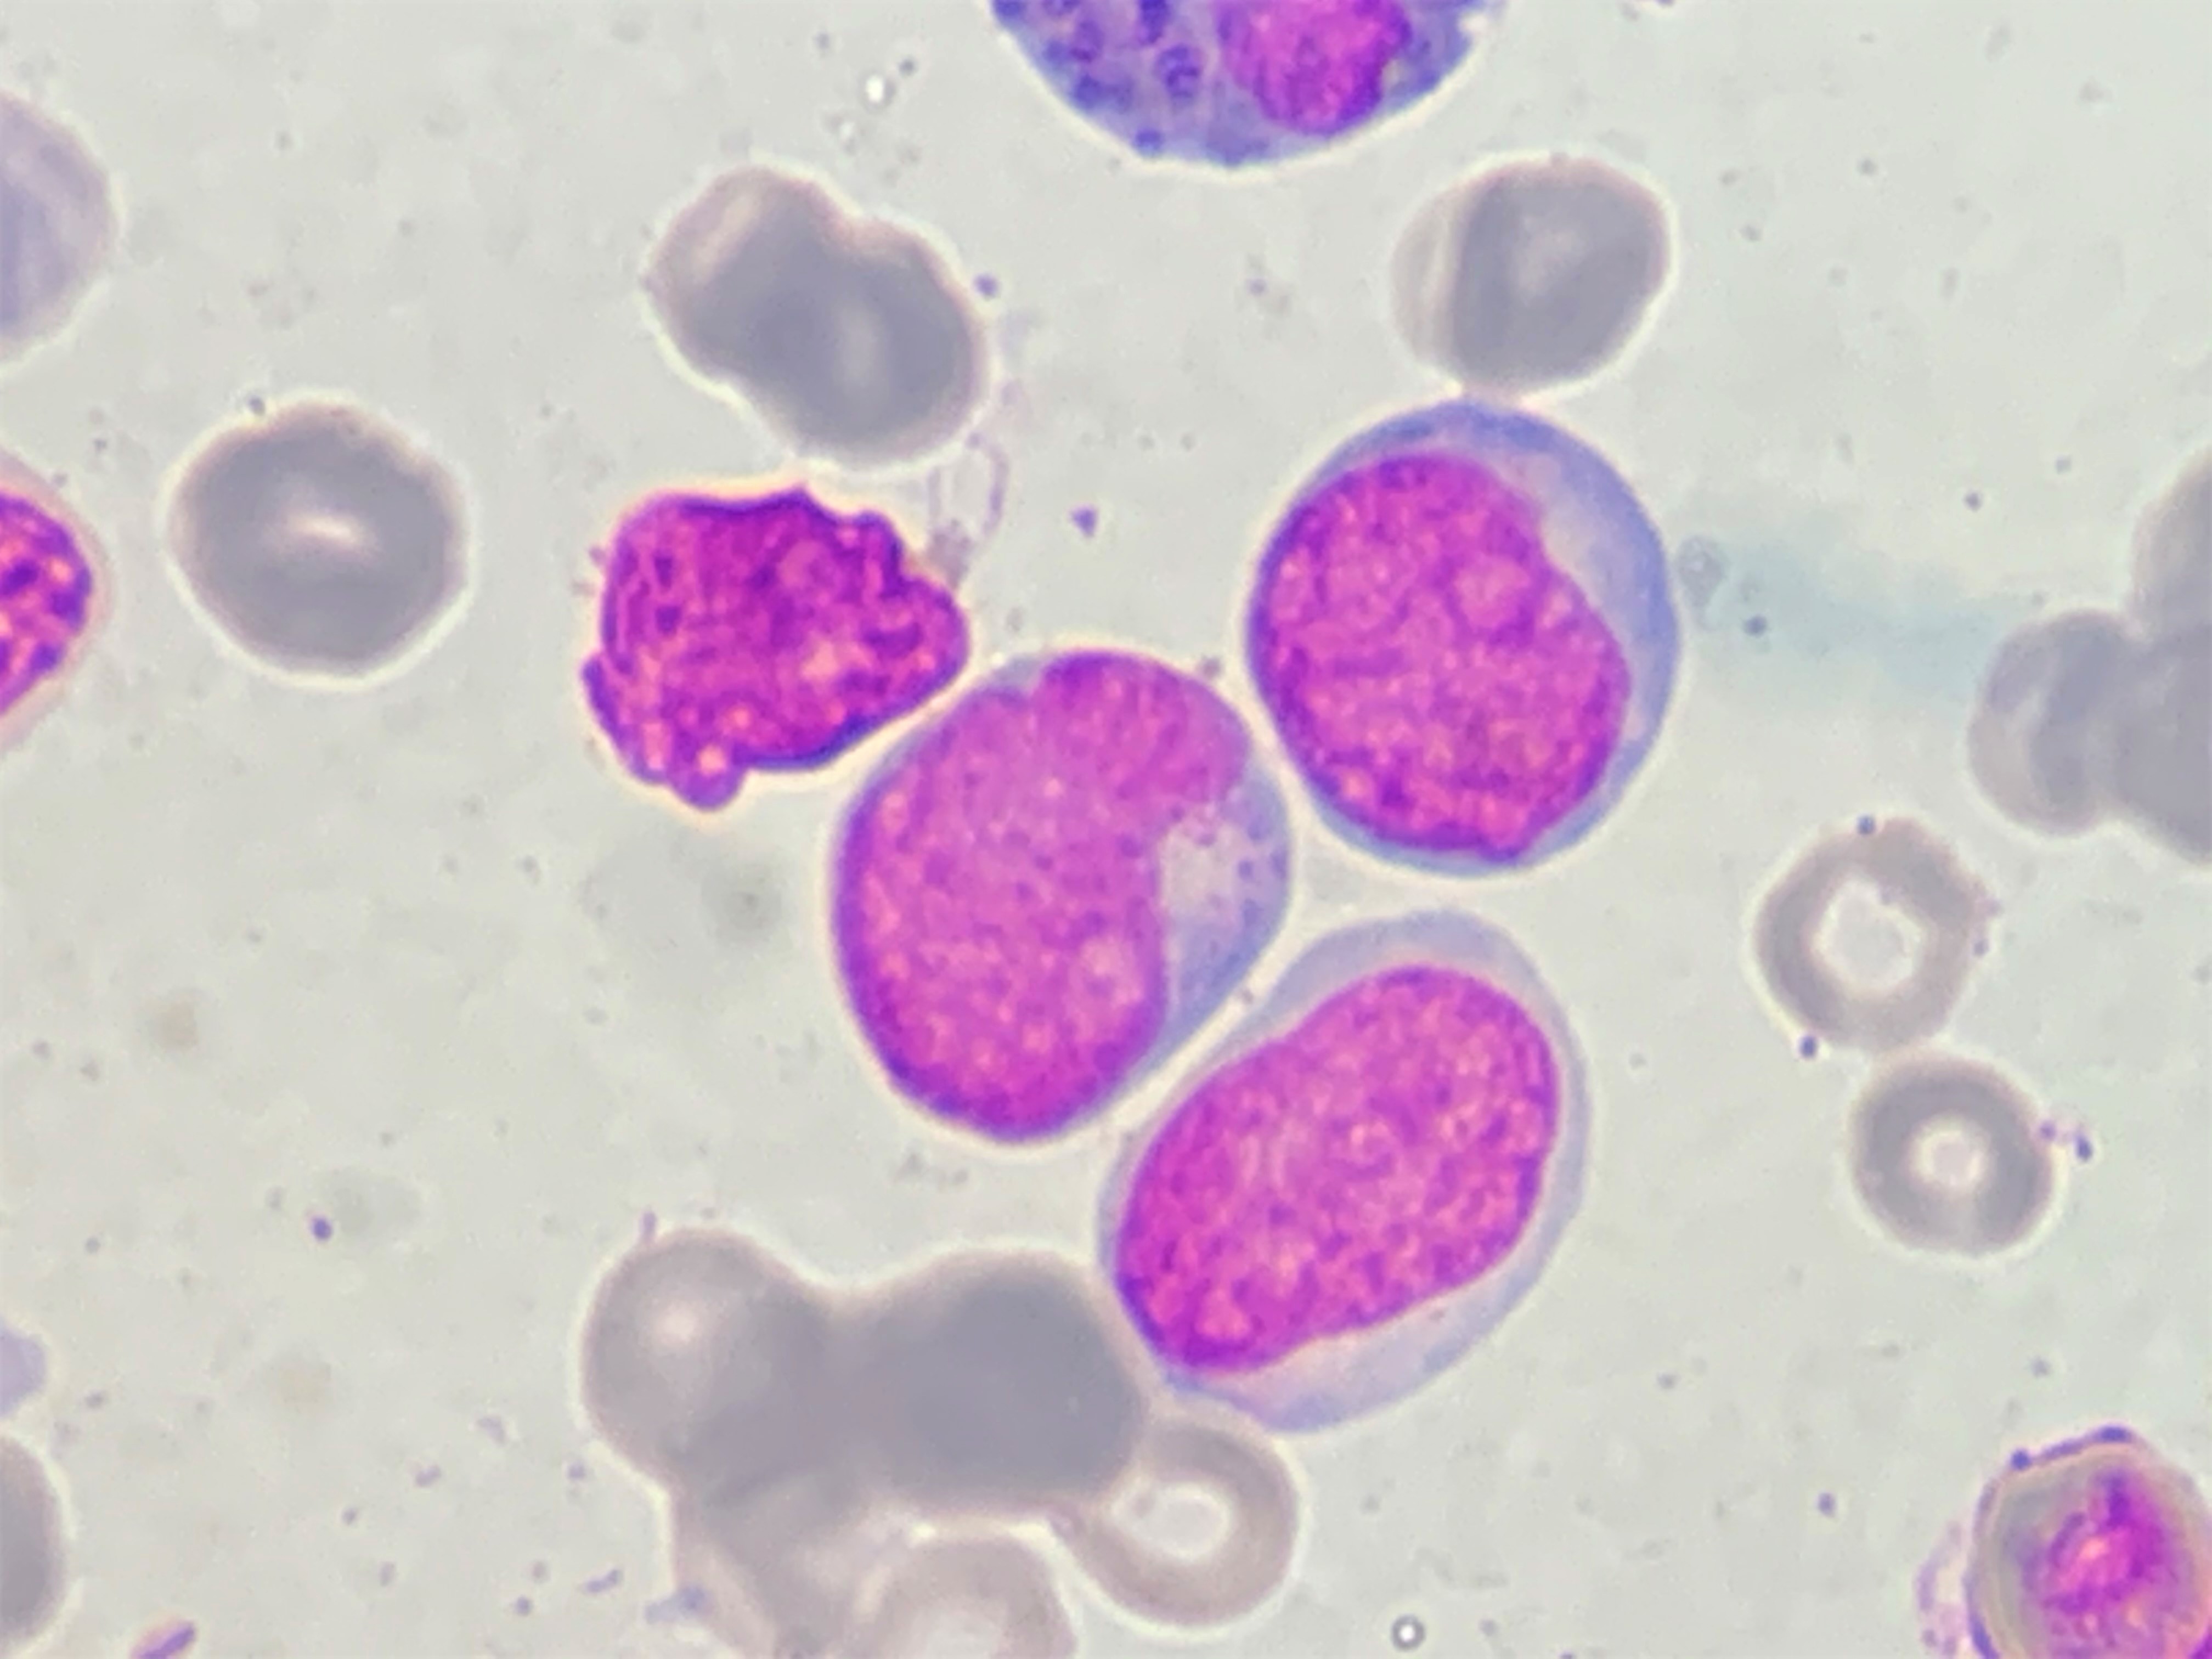
Cell type: BLAST CELLS